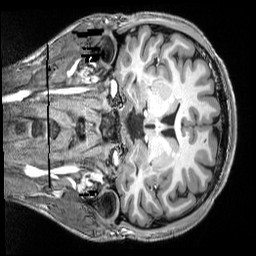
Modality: T1w
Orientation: coronal
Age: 21
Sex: male